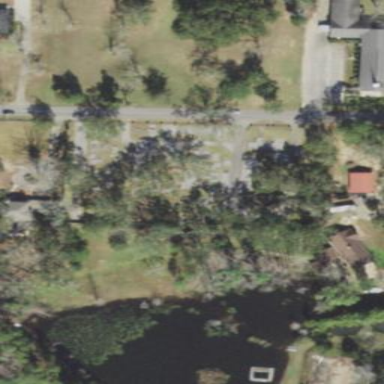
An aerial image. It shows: Cemetery.